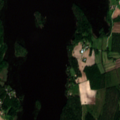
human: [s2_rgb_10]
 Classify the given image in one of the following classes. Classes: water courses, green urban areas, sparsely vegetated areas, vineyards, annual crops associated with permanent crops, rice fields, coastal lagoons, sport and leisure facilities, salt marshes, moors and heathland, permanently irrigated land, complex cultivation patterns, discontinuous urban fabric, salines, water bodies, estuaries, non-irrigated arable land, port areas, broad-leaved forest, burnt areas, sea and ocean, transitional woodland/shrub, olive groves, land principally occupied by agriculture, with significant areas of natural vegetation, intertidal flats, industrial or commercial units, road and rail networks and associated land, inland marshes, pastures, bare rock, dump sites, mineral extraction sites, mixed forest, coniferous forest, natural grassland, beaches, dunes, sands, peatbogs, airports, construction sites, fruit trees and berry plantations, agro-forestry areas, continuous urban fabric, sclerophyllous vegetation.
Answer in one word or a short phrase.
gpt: non-irrigated arable land, land principally occupied by agriculture, with significant areas of natural vegetation, coniferous forest, mixed forest, water bodies